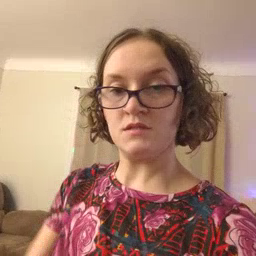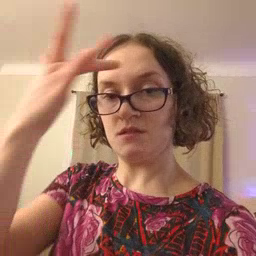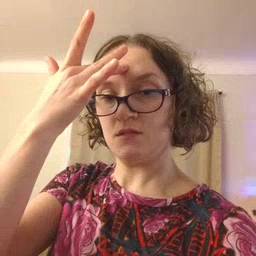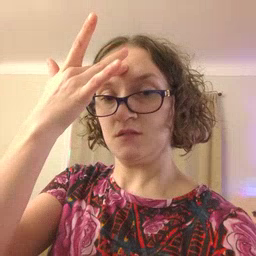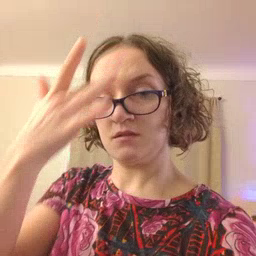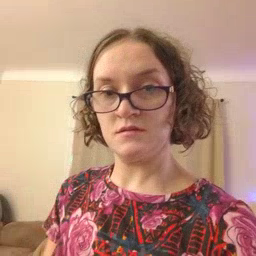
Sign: sick